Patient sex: M
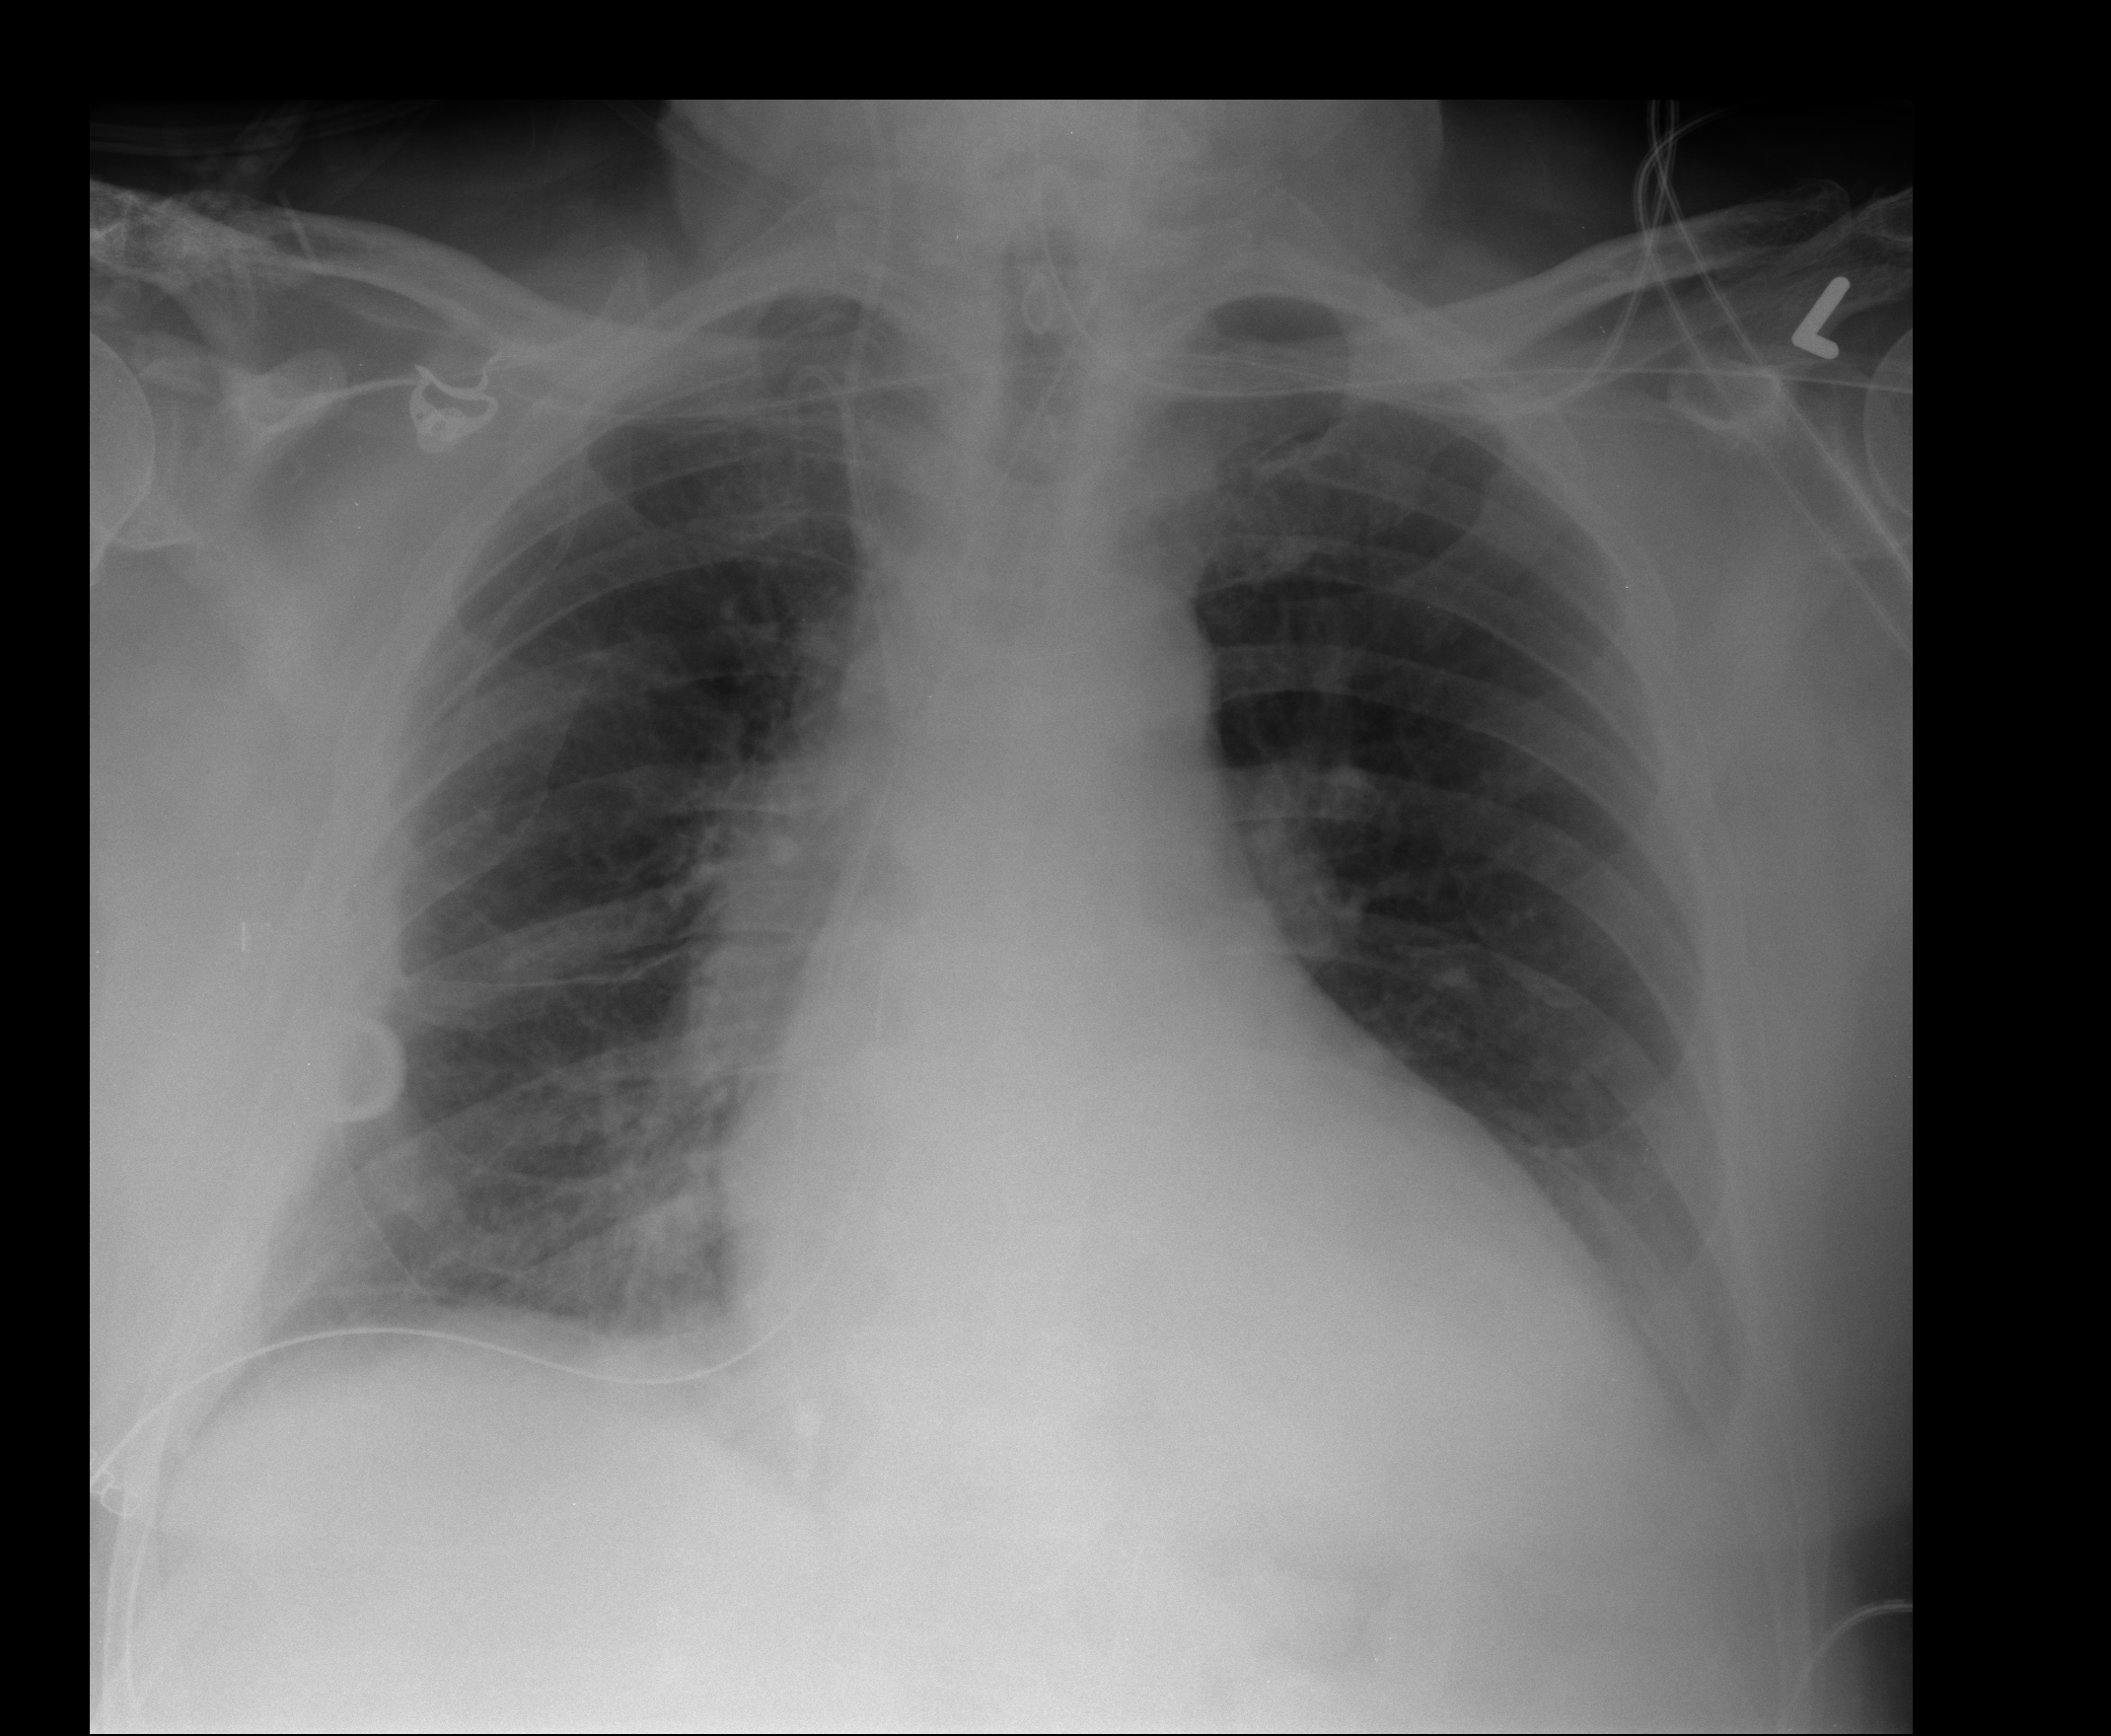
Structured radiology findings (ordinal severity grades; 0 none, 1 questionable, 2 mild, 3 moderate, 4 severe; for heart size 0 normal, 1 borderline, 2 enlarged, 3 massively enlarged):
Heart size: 2
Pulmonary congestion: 2
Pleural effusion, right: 1
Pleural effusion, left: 2
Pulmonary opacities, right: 0
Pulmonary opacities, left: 0
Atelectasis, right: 2
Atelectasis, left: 1